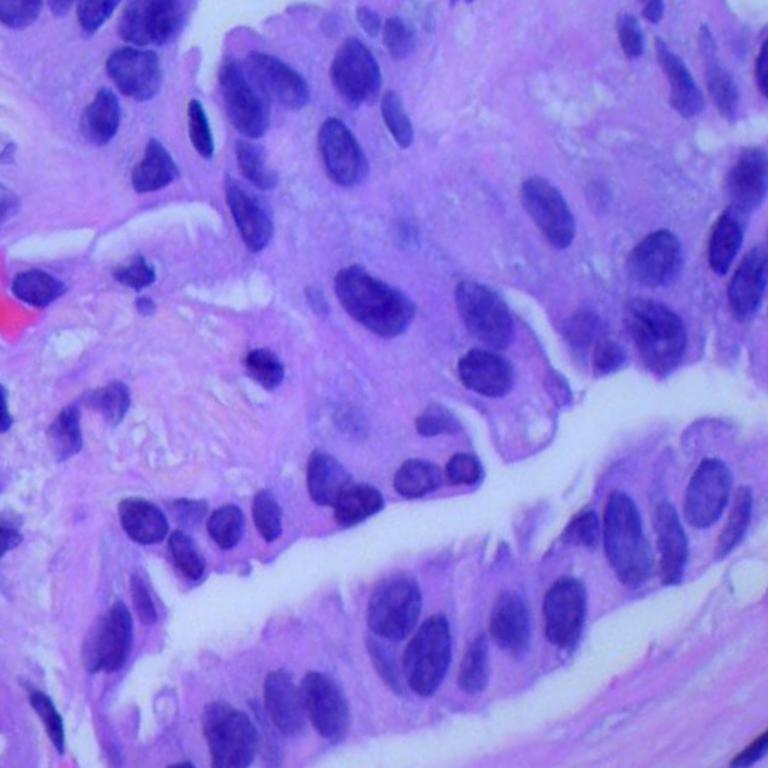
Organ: lung
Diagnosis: adenocarcinomas